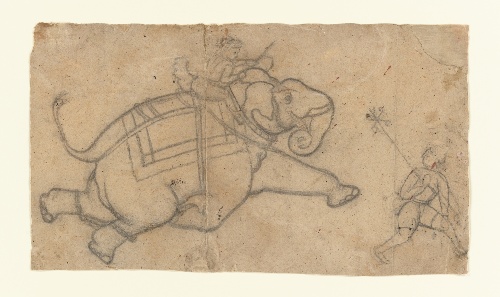
Date: mid-18th century
Object type: Drawing
Classification: Paintings
Medium: Charcoal on paper
Culture: India (Rajasthan, Kotah)
Dimensions: Image (sight): 11 x 19 in. (27.9 x 48.3 cm)
Department: Asian Art
Credit line: Gift of Subhash Kapoor, in memory of his parents, Smt Shashi Kanta and Shree Parshotam Ram Kapoor, 2008
Accession year: 2008
Repository: Metropolitan Museum of Art, New York, NY
Tags: Men|Elephants